Field crop: tomato
Growth stage: 1
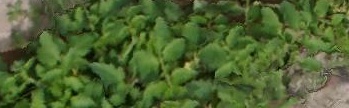
Species: tomato